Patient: sex F, age 35
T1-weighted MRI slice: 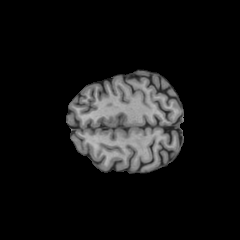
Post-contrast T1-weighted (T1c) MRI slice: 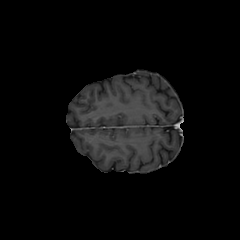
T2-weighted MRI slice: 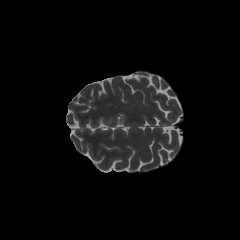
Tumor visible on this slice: no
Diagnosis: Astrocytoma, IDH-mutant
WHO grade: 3